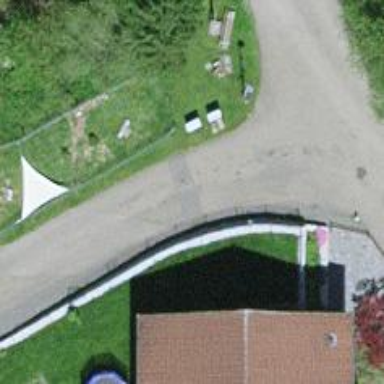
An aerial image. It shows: Cable distribution cabinet for power.